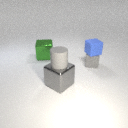
large green metal cube to the left of large gray metal cube